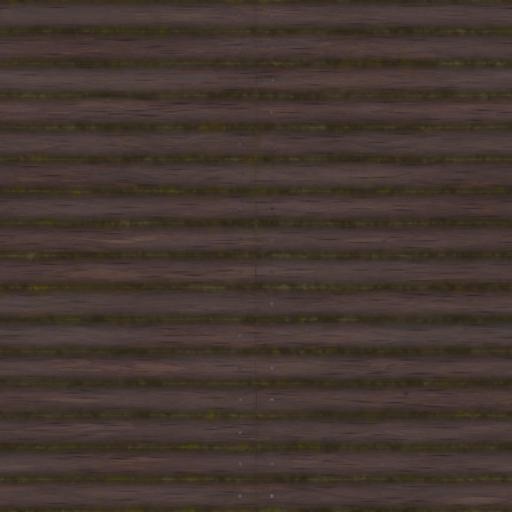
Tags: dark grunge moss mossy nails planks siding wall wood wooden